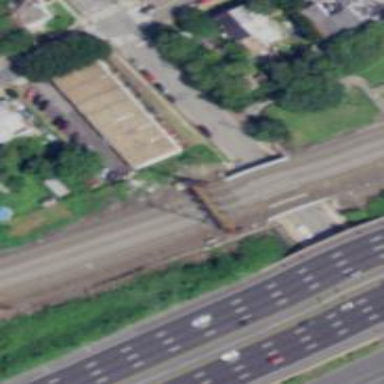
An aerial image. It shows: Bridge over electrified railway with contact lines.